Field crop: tomato
Growth stage: 1
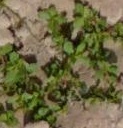
Species: portulaca